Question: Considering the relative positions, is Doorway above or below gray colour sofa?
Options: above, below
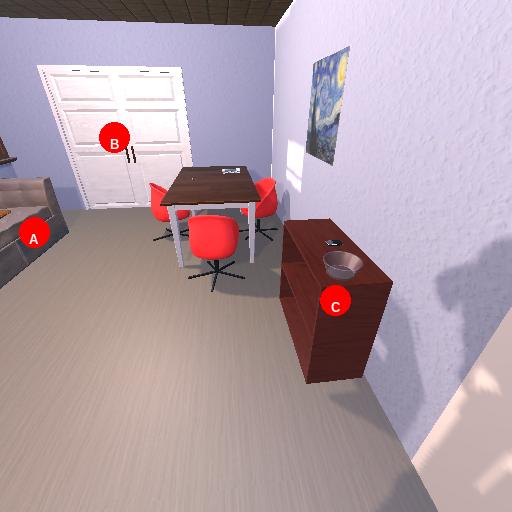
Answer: above